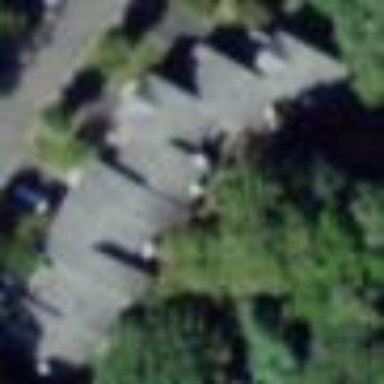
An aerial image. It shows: Terrace building.